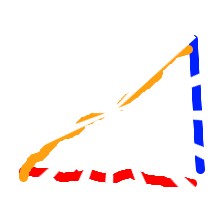
Shape: triangle